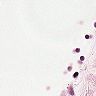
Metastatic tissue present: no